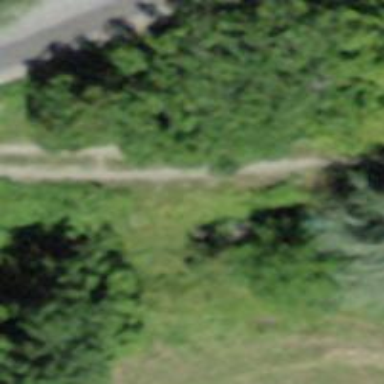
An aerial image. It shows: Unpaved driveway designated as service road.